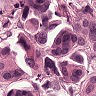
Metastatic tissue present: yes